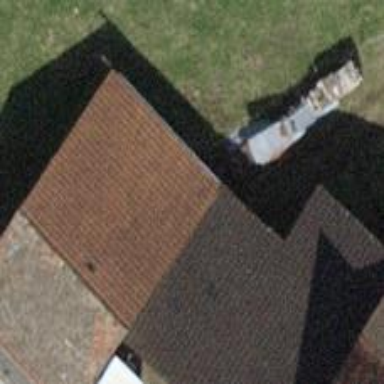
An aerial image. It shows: Rural barn.